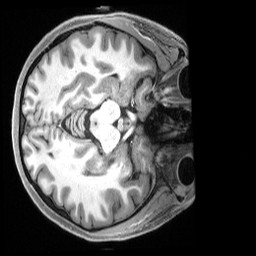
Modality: T1w
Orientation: axial
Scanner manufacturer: siemens
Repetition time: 2.5 s
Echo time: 0.00231 s